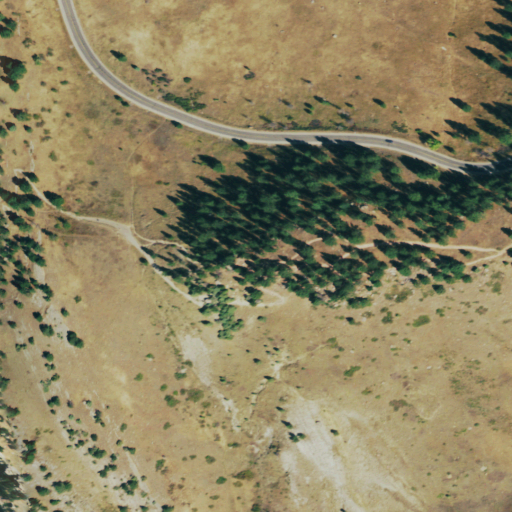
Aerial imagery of mountain in Colorado named Table Mountain containing shrub, grassland, evergreen forest, open development, low intensity development, and medium intensity development